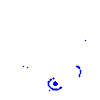
Particle: electron